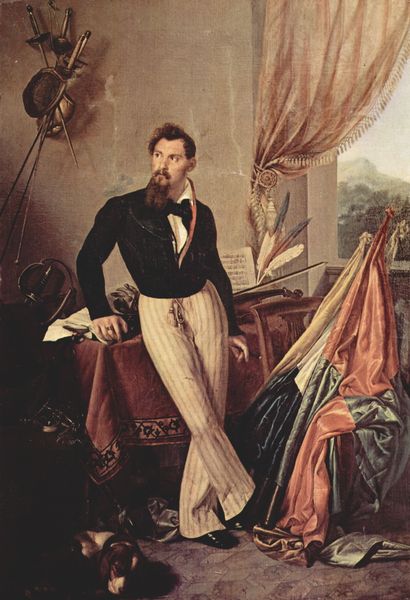
Titel: Porträt des Conte Baglioni
Künstler: Francesco Hayez
Standort: Treviso
Institution: (Privatsammlung)
Schlagwörter: berg, dunkel, feder, gemälde, hand, kopf, mann, schatten, weiß, bäume, gelb, grün, landschaft, braun, fenster, frankreich, frisur, nase, ohr, orange, raum, schwarz, stirn, stuhl, tisch, zimmer, ausblick, blick, hund, rot, tier, tuch, malerei, mode, schleife, teppich, anzug, bart, hemd, hose, jacke, jung, schnurrbart, wand, augen, falten, federn, gesicht, kleidung, kragen, samt, stehen, vollbart, bild, bildnis, herr, hände, innenraum, instrument, portrait, porträt, tischdecke, tischtuch, vorhang, öl, hügel, brüstung, boden, figur, gewand, haare, interieur, realismus, sessel, stehend, stehender, stoff, stoffe, tücher, decke, gewänder, innen, blatt, musik, borte, england, locke, locken, rosa, seide, chaos, stillleben, beine, aussicht, balkon, schrift, papier, liegen, schlafend, lehne, bogen, fahnen, noten, schuhe, fahne, flagge, berge, farben, mauer, farbe, lila, violett, amerika, ölgemälde, banner, lehnen, könig, bordüre, gardine, brauen, klavier, klavierspieler, notenblatt, notenblätter, angelehnt, gestreift, manet, streifen, kordel, wange, aufstützen, fliege, jackett, kinnbart, revers, sakko, ziegenbart, weste, ring, betrachter, griff, schild, außen, bayern, komponist, revolution, schwert, schwerter, säbel, waffen, soldat, degen, herrscher, ölmalerei, ganzkörper, bekleidung, ganzfigur, geige, geigenbogen, violine, knauf, verschränkt, öffnung, selbstportrait, junger mann, jäger, lässig, jagdhund, krieger, nadelstreifen, aufgestützt, dandy, smoking, fensterbank, herzog, fechten, florett, flaggen, usa, vorhand, paganini, ludwig, tuche, weber, schreibfeder, partitur, hunf, leger, risch, patriot, ferder, sako, unaufgeräumt, tischtuvh, gestreifte hose, spencer, bohème, decckew, föorett, säber, vorhagne, überschlage, 19. jahrhundert, freischütz, papillon, florette, fraque, jfinger